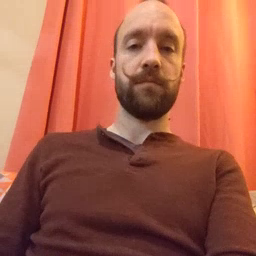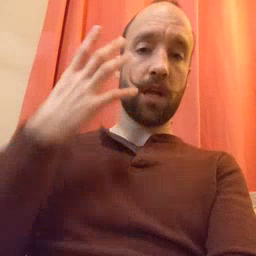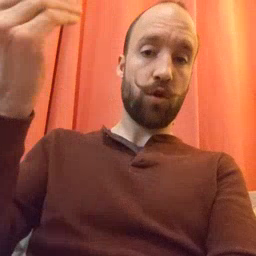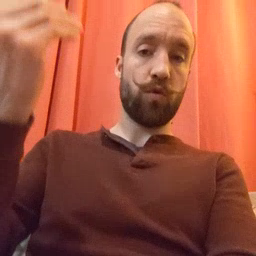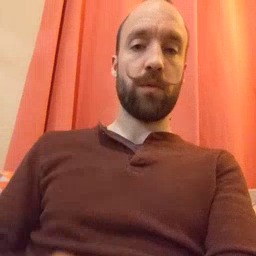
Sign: go